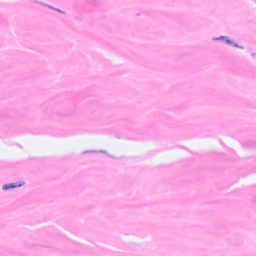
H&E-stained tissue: Breast